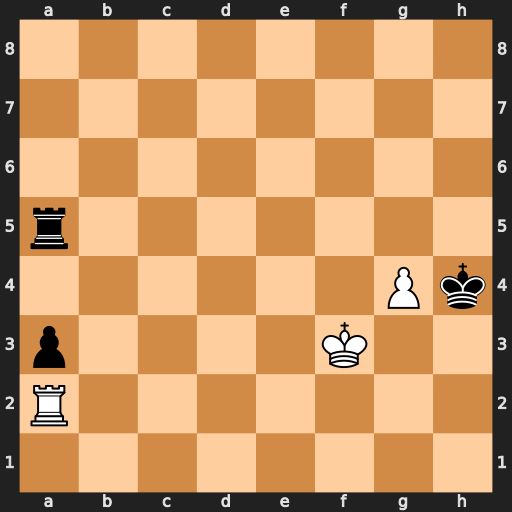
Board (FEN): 8/8/8/r7/6Pk/p4K2/R7/8
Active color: w
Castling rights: -
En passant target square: -
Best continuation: Rh2+ Kg5 Rh5+ Kg6 Rxa5